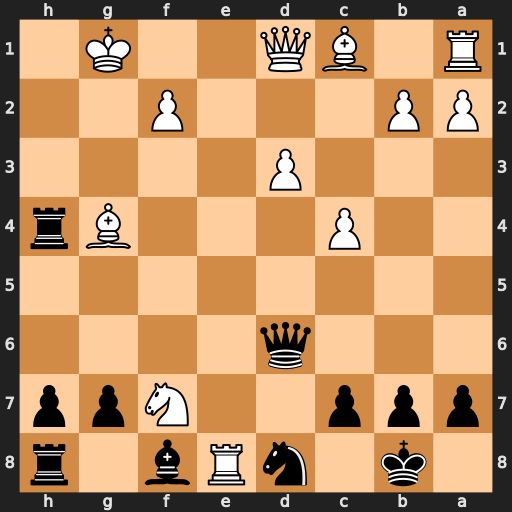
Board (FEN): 1k1nRb1r/ppp2Npp/3q4/8/2P3Br/3P4/PP3P2/R1BQ2K1
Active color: b
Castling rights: -
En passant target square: -
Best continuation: Qh2+ Kf1 Bc5